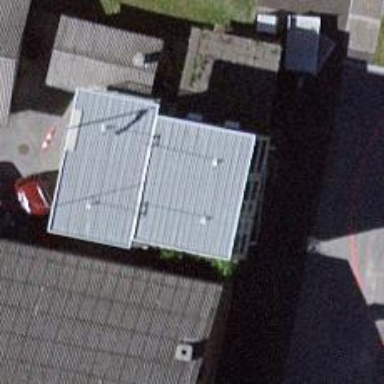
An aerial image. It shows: Air ambulance station for emergencies.